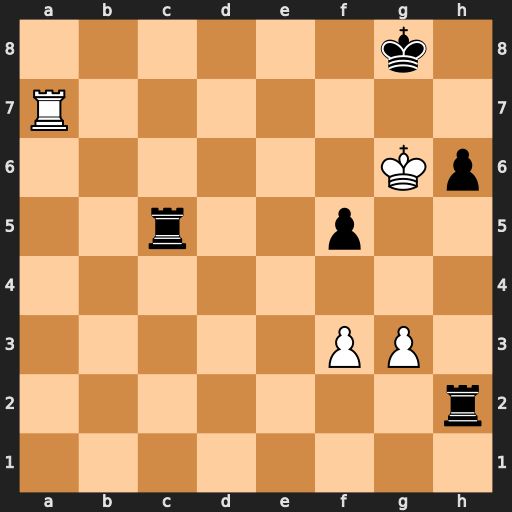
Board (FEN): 6k1/R7/6Kp/2r2p2/8/5PP1/7r/8
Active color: w
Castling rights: -
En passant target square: -
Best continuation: Ra8+ Rc8 Rxc8#